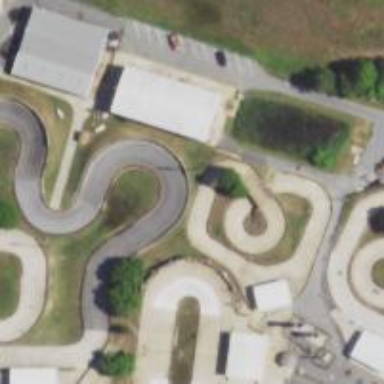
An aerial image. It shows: Karting raceway bridge.